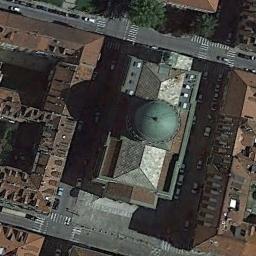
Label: church